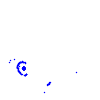
Particle: kaon